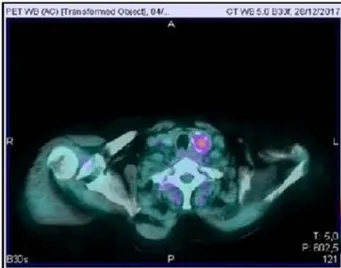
Thyroid uptake.
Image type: radiology (pet)